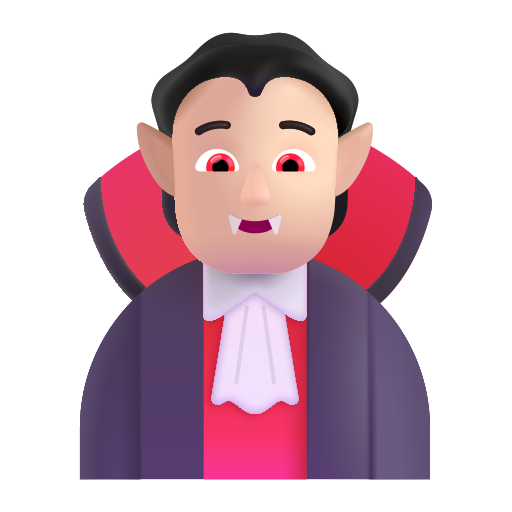
person vampire color light